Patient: sex M, age 23
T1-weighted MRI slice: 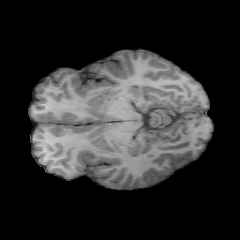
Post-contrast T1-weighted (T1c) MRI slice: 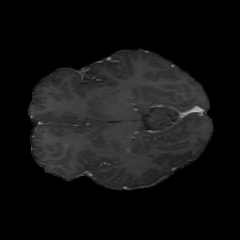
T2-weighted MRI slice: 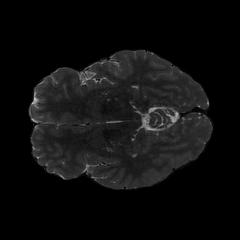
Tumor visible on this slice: no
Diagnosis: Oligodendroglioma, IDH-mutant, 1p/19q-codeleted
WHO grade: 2